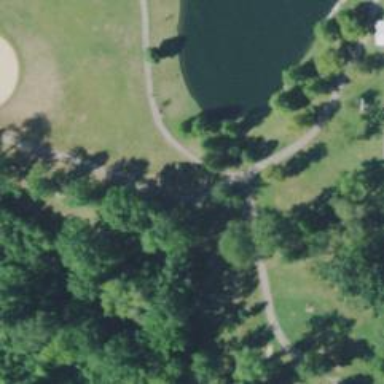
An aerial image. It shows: Disc golf hole.